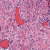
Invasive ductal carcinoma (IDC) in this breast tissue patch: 0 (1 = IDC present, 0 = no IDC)